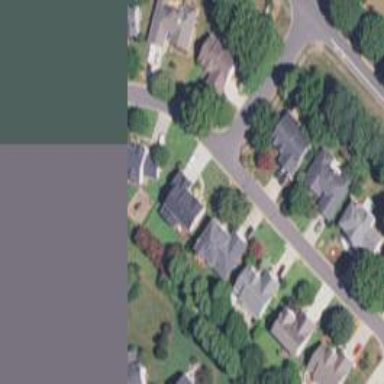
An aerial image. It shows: Single-family residential area.